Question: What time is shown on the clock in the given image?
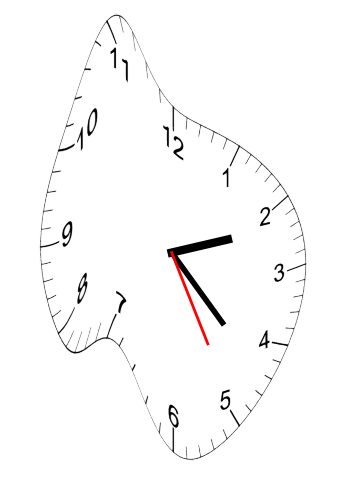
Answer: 02:22:25